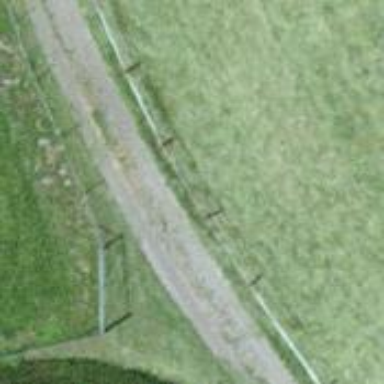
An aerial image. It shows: Gravel track with grade2 quality.